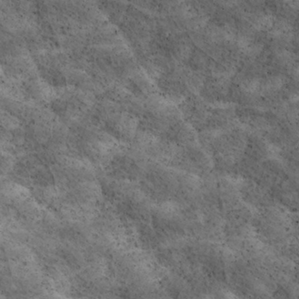
Label: non_frost